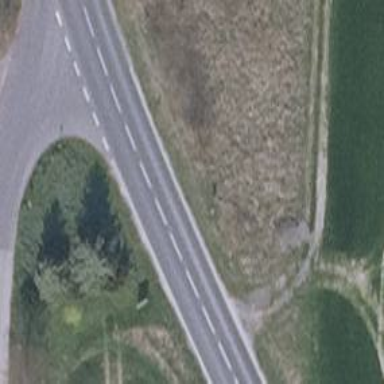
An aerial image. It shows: Primary road with asphalt surface.